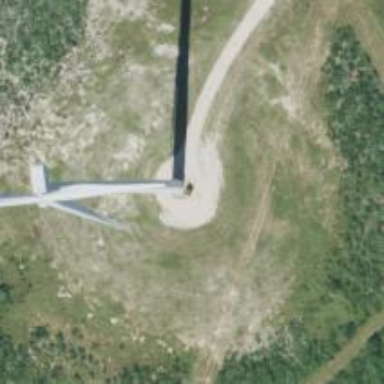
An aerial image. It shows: Wind generator using wind turbines of horizontal axis.